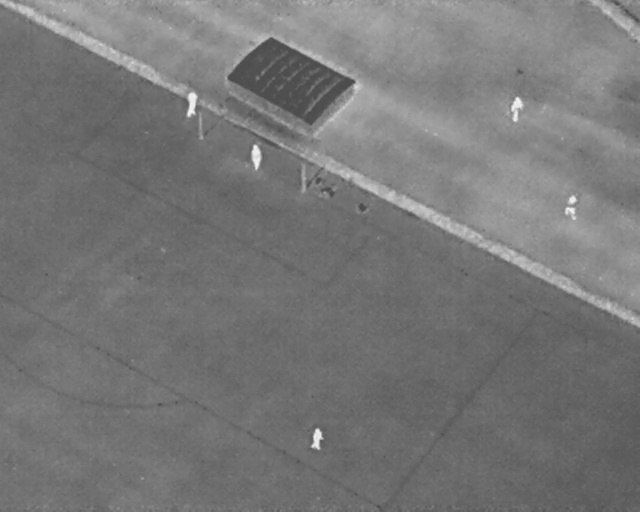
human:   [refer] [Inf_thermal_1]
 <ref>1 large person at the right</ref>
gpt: <box>[[86, 38, 91, 41, 7]]</box>

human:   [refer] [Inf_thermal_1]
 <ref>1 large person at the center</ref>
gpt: <box>[[37, 28, 42, 32, 2]]</box>